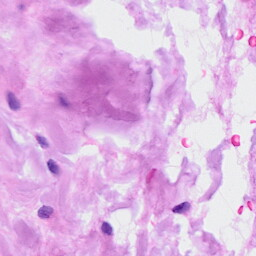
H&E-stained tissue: Ovarian